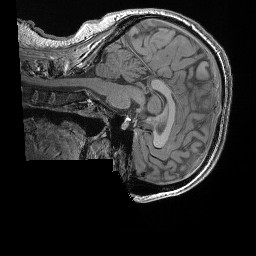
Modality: T1w
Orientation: sagittal
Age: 18
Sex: female
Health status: healthy
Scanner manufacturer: siemens
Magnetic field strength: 3 T
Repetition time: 0.02 s
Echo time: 0.00492 s